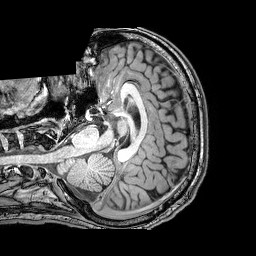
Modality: T1w
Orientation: axial
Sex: male
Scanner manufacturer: philips
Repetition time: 0.008135 s
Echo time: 0.00373 s